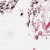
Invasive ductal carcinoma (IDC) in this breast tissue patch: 0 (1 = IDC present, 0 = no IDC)